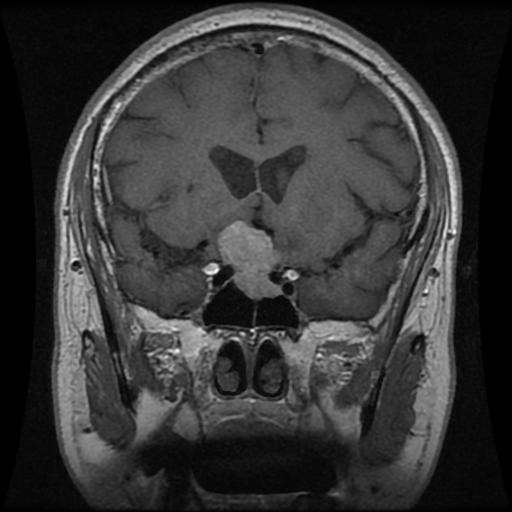
Label: pituitary